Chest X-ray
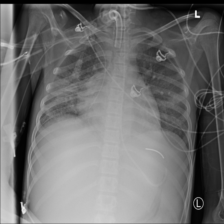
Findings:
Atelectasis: negative
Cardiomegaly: negative
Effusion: negative
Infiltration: positive
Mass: negative
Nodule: negative
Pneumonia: negative
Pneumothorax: negative
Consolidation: negative
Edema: negative
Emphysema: negative
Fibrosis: negative
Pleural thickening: negative
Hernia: negative